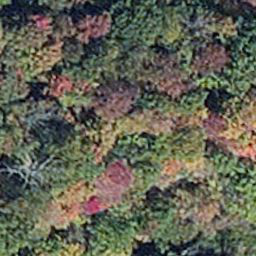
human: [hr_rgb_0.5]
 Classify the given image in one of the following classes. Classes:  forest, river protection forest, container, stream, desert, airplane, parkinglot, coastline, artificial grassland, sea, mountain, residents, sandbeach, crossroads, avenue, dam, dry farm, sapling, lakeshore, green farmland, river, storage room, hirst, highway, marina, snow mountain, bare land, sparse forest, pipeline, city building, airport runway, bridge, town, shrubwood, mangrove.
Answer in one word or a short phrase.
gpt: mangrove